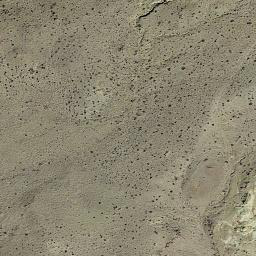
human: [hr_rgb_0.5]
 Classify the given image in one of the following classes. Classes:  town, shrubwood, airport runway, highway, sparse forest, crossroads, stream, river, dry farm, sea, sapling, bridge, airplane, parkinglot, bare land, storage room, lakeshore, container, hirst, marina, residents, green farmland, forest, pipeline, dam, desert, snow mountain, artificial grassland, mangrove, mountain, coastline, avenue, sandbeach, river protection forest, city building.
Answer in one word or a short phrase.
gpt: bare land